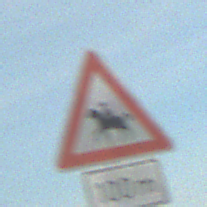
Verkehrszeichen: ReiterRechts
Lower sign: Entfernungsangaben1
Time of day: MorningAfternoon
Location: Outdoor (Suburban)
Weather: PartlyCloudy
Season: NotSpecified
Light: Natural